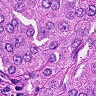
Metastatic tissue present: yes